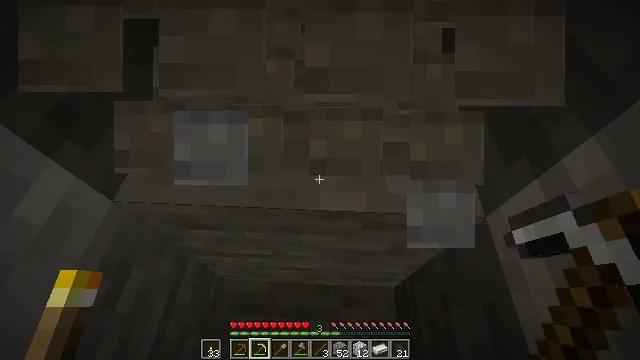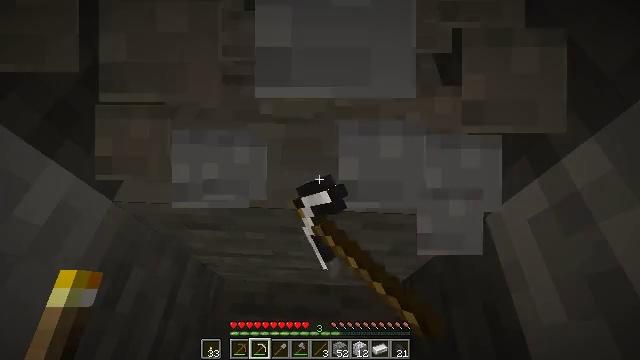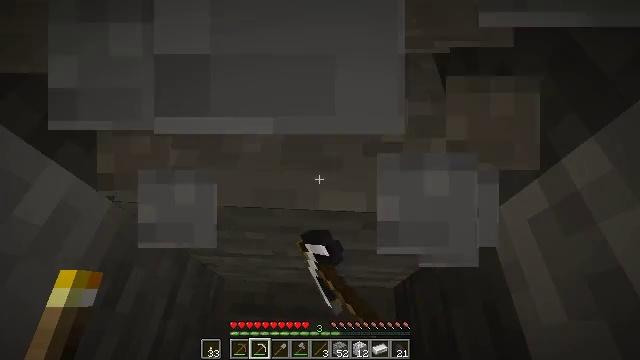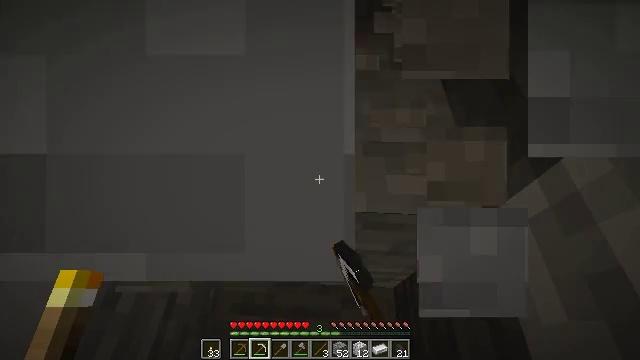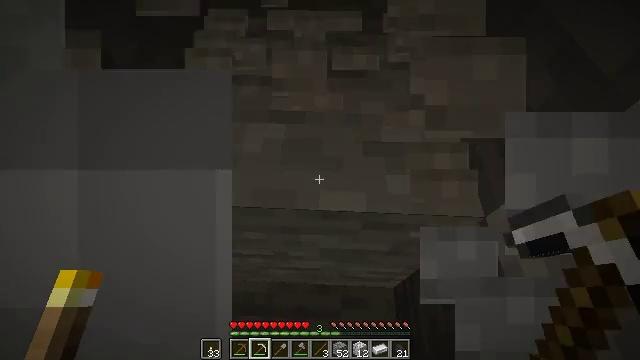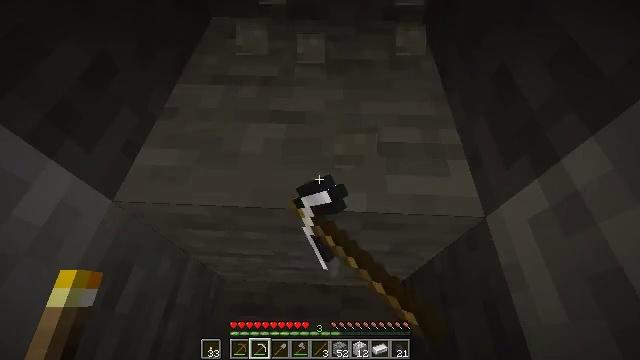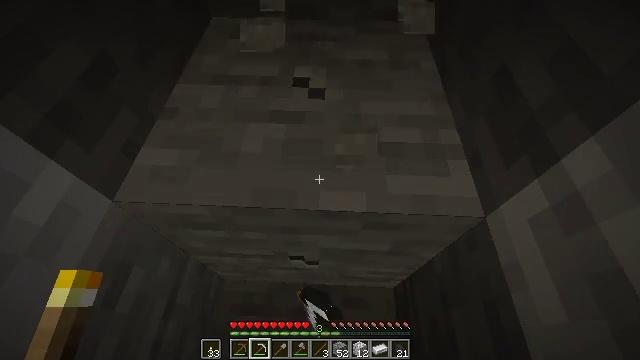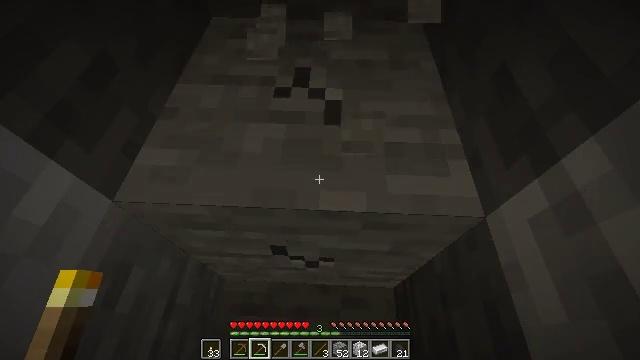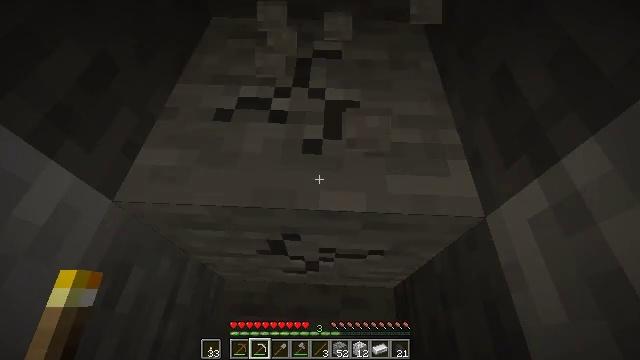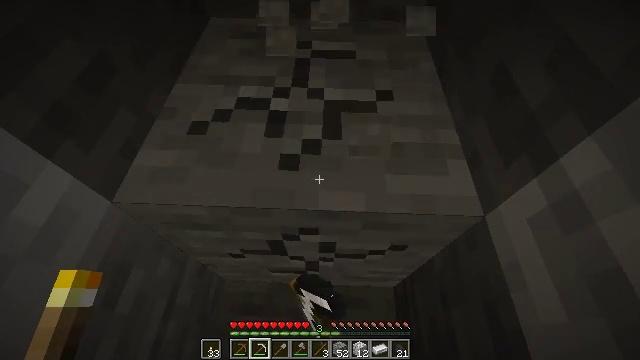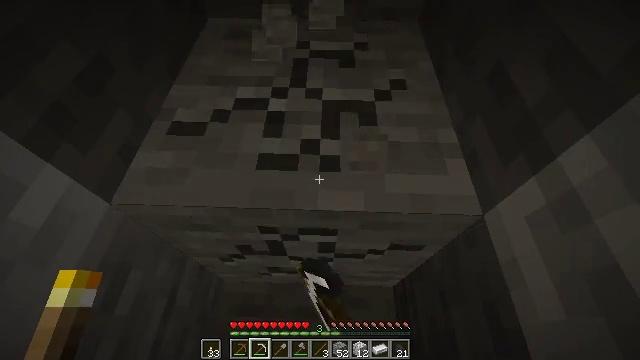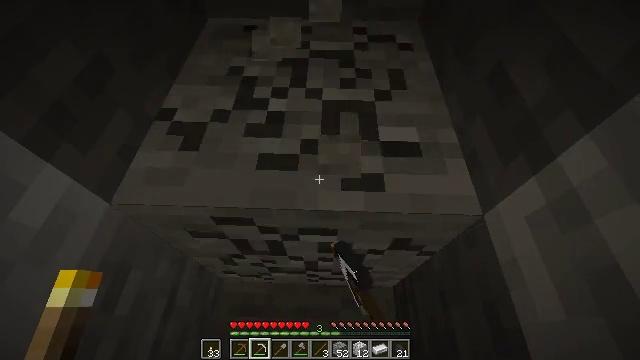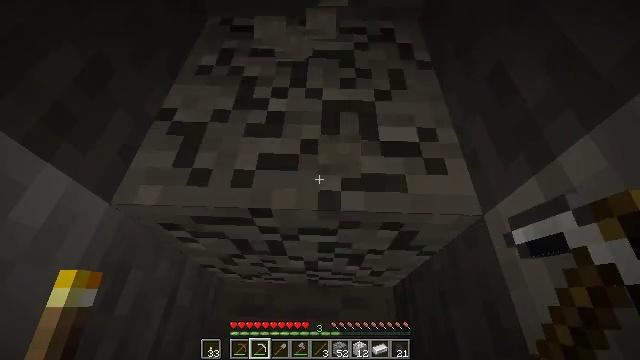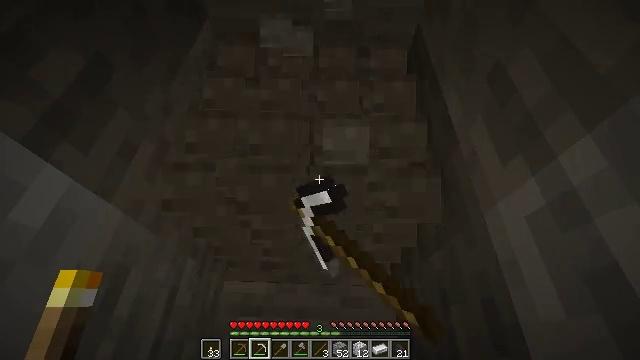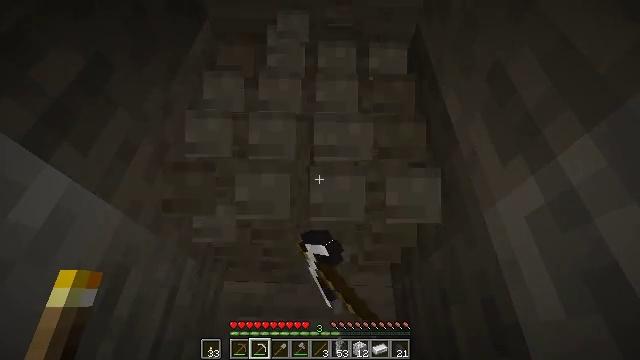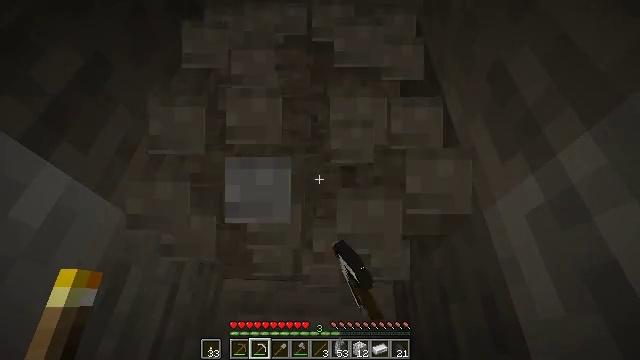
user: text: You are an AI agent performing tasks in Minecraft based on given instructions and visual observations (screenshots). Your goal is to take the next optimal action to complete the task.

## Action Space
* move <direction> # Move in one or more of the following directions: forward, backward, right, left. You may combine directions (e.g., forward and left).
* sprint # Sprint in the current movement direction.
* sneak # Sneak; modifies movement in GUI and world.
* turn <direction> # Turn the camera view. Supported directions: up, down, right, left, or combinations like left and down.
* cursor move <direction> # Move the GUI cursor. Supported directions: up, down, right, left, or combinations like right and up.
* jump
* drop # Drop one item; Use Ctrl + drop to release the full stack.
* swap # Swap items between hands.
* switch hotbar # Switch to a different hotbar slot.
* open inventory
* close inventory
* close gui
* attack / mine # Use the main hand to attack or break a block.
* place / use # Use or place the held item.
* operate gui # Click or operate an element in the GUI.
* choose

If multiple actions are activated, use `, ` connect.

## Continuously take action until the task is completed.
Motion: motion action
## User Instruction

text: Collect stone from the mine.
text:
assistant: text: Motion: attack / mine
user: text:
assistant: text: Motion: attack / mine
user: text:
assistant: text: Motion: attack / mine
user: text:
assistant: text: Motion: attack / mine
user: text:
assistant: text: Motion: attack / mine
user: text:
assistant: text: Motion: attack / mine
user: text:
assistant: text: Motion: attack / mine
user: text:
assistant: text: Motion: attack / mine
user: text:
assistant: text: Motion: attack / mine
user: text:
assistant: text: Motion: attack / mine
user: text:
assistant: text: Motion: attack / mine
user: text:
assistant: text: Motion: attack / mine
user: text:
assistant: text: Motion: attack / mine
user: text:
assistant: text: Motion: attack / mine
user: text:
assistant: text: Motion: attack / mine
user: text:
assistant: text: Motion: attack / mine
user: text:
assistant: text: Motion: turn down, attack / mine
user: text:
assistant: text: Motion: attack / mine
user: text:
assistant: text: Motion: attack / mine
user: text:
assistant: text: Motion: attack / mine
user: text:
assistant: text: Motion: attack / mine
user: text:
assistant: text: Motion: attack / mine
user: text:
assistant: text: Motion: attack / mine
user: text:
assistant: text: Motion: attack / mine
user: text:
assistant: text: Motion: attack / mine
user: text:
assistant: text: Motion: attack / mine
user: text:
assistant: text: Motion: attack / mine
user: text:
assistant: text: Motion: attack / mine
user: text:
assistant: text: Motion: attack / mine
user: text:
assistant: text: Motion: move forward, attack / mine